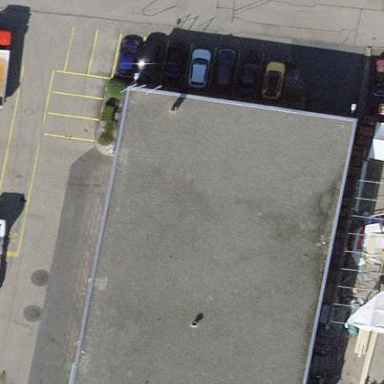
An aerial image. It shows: Building with flat roof.